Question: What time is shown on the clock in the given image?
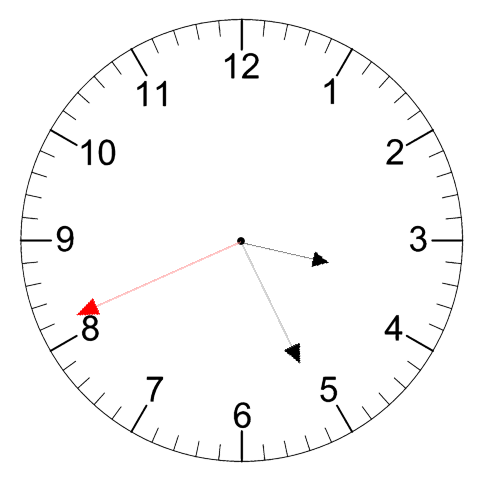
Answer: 03:25:41